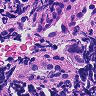
Metastatic tissue present: yes